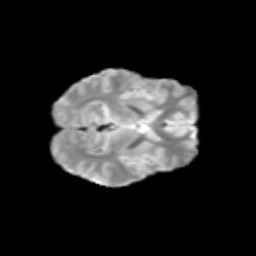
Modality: T2w
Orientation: axial
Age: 12
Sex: female
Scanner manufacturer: siemens
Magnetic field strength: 3 T
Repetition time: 3.8 s
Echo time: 0.07 s